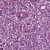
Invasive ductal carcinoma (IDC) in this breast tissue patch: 1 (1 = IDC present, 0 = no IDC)